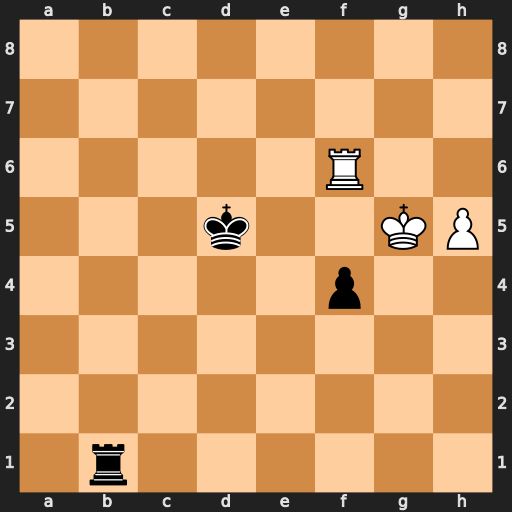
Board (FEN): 8/8/5R2/3k2KP/5p2/8/8/1r6
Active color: w
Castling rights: -
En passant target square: -
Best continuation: Kxf4 Rf1+ Kg5